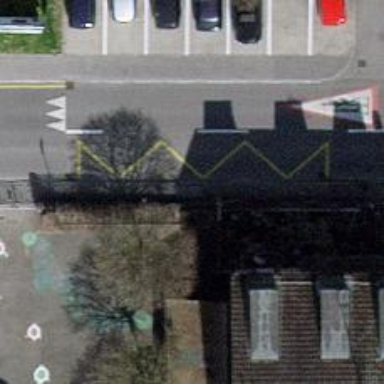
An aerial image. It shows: Asphalt sidewalk leading to public transport platform.